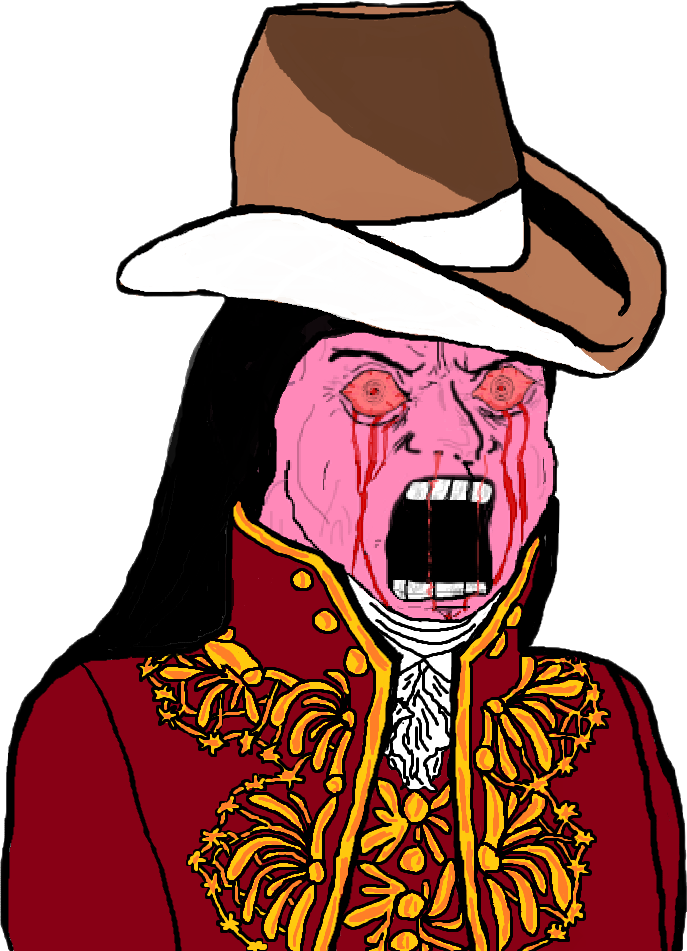
Label: 5_Rage